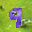
Label: 9